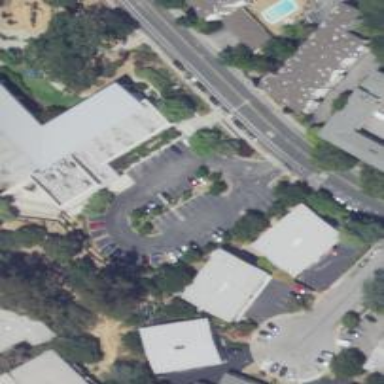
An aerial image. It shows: Parking space.